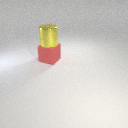
large red rubber cube below large yellow metal cylinder